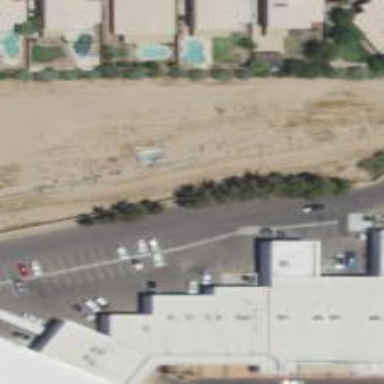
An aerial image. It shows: Retail building.